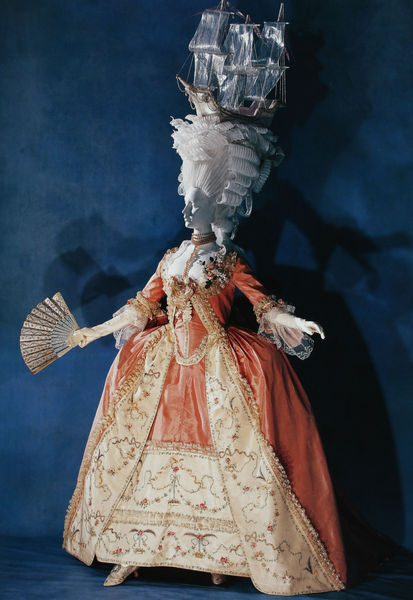
Titel: Kleid (Robe à la francaise)
Standort: Kyoto (Japan)
Institution: Kyoto Costume Institute
Schlagwörter: blau, hand, kopf, schatten, weiß, ausschnitt, blumen, brust, frau, frisur, hintergrund, hut, kleid, licht, orange, schmuck, dame, rot, ball, beige, fächer, mode, muster, ornament, rock, schleife, tanz, wand, barock, falten, gesicht, spitze, weit, ärmel, hände, figur, gold, haare, kostüm, stickerei, stoff, spitzen, girlande, oper, schleifen, theater, borte, dekollete, krone, locke, locken, renaissance, rokoko, rosa, ranken, skulptur, perücke, schiff, segel, segelboot, modell, venedig, halsband, mieder, schuhe, tüll, segelschiff, kette, operette, masten, bordüre, falte, floral, altrosa, robe, rüsche, rüschen, model, halskette, masche, abendkleid, foto, fotografie, unterrock, porzellan, blanc, kopfputz, schuh, puppe, ranke, apricot, girlanden, lachs, durchsichtig, rouge, korsett, absätze, gestickt, absatz, breit, femme, bordüren, kopfschmuck, krinoline, reifrock, ballkleid, mozart, costume, pompadur, igur, maschen, marie antoinette, stöckel, figurine, schueh, schaufensterpuppe, damenmode, wachsfigur, leonard, dekadenz, rococo, schuff, extravaganz, großherzogin, großherzogin von gerolstein, kopfschmuc, krenoline, lachsrot, puderlocke, puderlocken, scheinwerferlicht, schlachtschiff, üerücke, spitzend, puppe mode ballkleid, verziehrug, unfoto